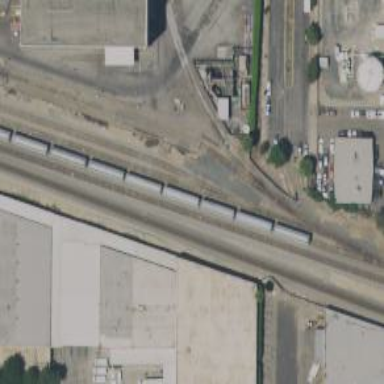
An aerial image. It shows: Rail spur service.